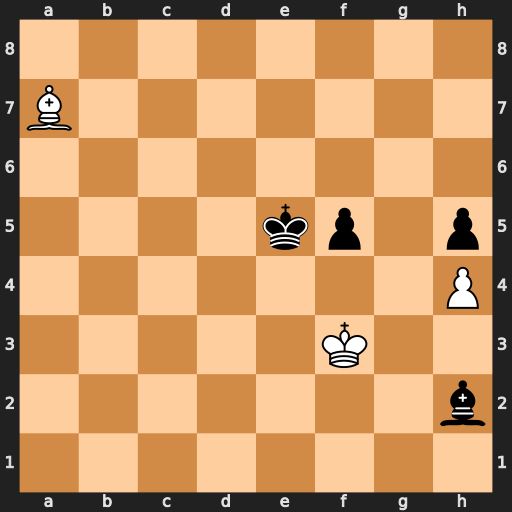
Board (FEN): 8/B7/8/4kp1p/7P/5K2/7b/8
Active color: w
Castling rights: -
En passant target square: -
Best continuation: Bb8+ Kd5 Bxh2